Field crop: tomato
Growth stage: 2
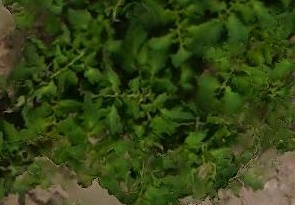
Species: tomato